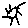
Label: sun